Question: I use google chrome and I used to have a console at the bottom of the page where I could edit the CSS of the loaded page. Now that has disappeared and instead I have to the right another panel, now I want to old one back where I could make liv changes to the CSS. How can I solve this problem?

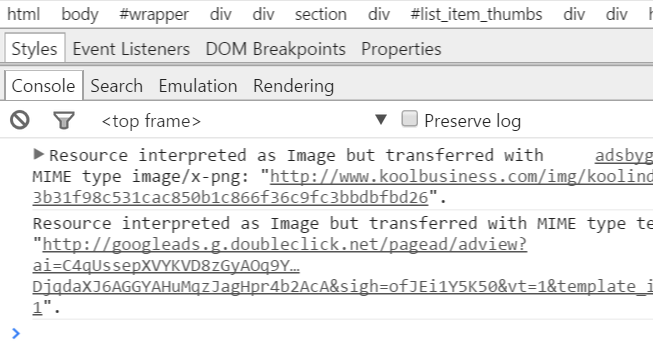
Answer: With the keyboard:
- to close the drawer (the sub-menu with this console view.)- to toggle the dock (main menu) between side and bottom display ( vary on OsX)
Or enlarge the docker window by pulling left until you can see these in the top right:

(the left icon is the drawer you want to hide, the right icon is the dock you want moved, the middle is the settings which includes the keyboard shortcut info.)